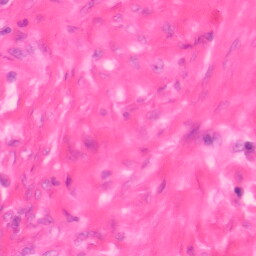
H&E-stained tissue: Colon